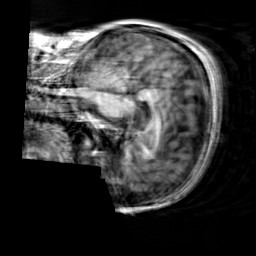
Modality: T1w
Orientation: sagittal
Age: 67
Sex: female
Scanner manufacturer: siemens
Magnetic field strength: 3 T
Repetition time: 2.3 s
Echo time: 0.00303 s